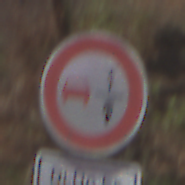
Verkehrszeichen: VerbotUeberholenEinspurigeFahrzeuge
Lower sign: ZeitangabenMitBeschraenkungAufWochentage3
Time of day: Midday
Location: Outdoor (RoadRail)
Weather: Clear
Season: NotSpecified
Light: Natural